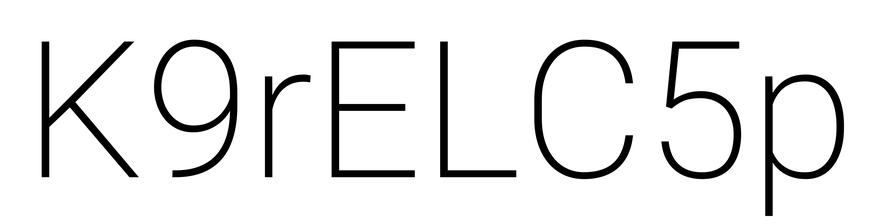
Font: Roboto_ExtraLight